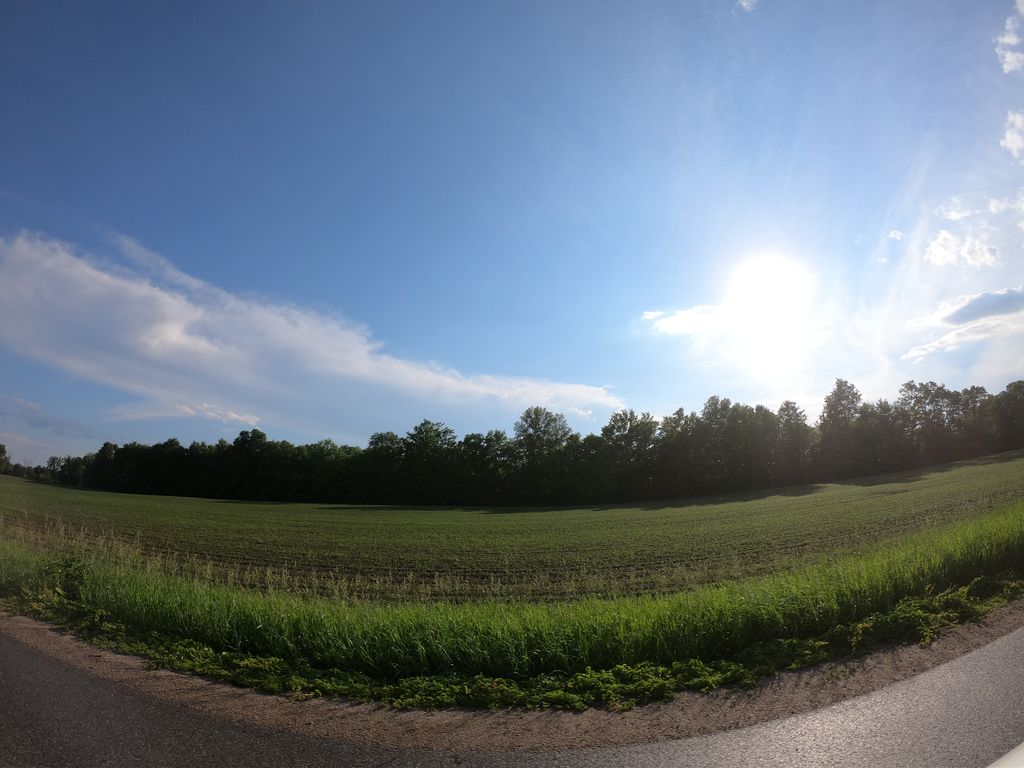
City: ottawa-gatineau